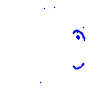
Particle: proton